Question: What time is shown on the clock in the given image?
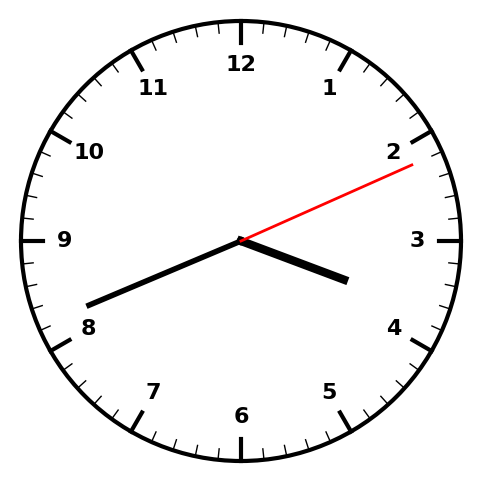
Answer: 03:41:11